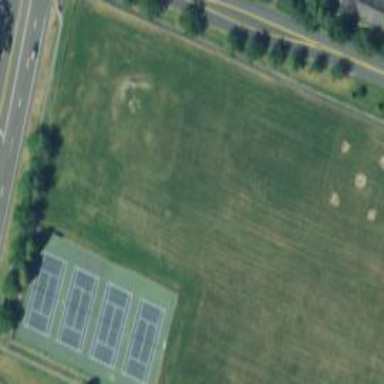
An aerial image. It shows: Baseball pitch for leisure land activities.